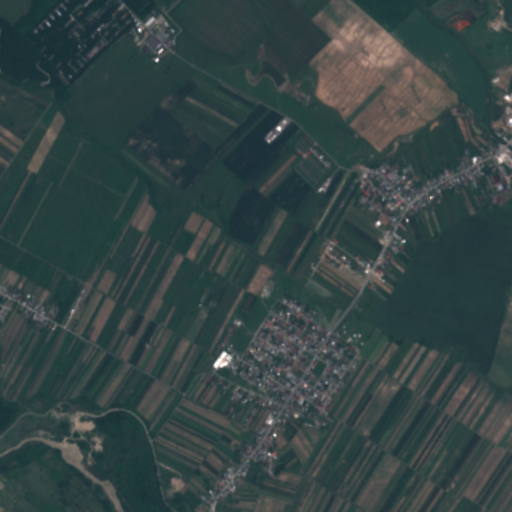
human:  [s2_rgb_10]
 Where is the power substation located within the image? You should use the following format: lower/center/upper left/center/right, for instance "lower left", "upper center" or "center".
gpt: The power substation is located in the upper center of the image.
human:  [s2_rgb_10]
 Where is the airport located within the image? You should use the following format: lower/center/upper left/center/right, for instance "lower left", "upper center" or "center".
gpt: There is no airport in the image.